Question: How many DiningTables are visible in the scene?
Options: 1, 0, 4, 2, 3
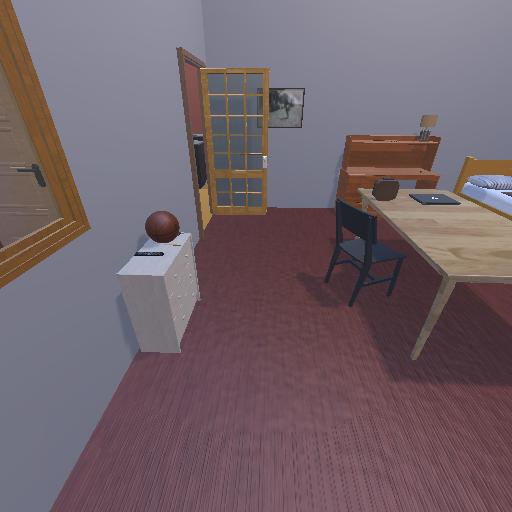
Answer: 1